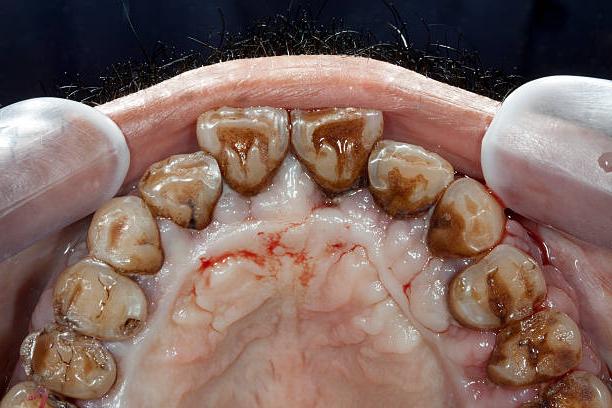
Condition: Gingivitis